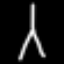
Label: The Eiffel Tower